Question: I develop a small 3D engine using OpenGL and GLSL.
Here's a part of the rendering code :
'''
void video::RenderBatch::Render(void)
{
type::EffectPtr pShaderEffect = EffectManager::GetSingleton()
.FindEffectByName(this->m_pMaterial->GetAssocEffectName());
pShaderEffect->Bind();
{
///VERTEX ATTRIBUTES LOCATIONS.
{
pShaderEffect->BindAttribLocation(scene::VERTEX_POSITION, "VertexPosition");
pShaderEffect->BindAttribLocation(scene::VERTEX_TEXTURE, "VertexTexture");
pShaderEffect->BindAttribLocation(scene::VERTEX_NORMAL, "VertexNormal");
}
//SEND MATRIX UNIFORMS.
{
glm::mat3 normalMatrix = glm::mat3(glm::vec3(this->m_ModelViewMatrix[0]),
glm::vec3(this->m_ModelViewMatrix[1]), glm::vec3(this->m_ModelViewMatrix[2]));
pShaderEffect->SetUniform("ModelViewProjMatrix", this->m_ModelViewProjMatrix);
pShaderEffect->SetUniform("ModelViewMatrix", this->m_ModelViewMatrix);
pShaderEffect->SetUniform("NormalMatrix", normalMatrix);
}
this->SendLightUniforms(pShaderEffect); //LIGHT MATERIALS TO BE SENT JUST ONCE */
pShaderEffect->SendMaterialUniforms( //SEND MATERIALS IF CHANGED
this->m_pMaterial->GetName());
this->m_pVertexArray->Lock();
{
this->m_pIndexBuffer->Lock();
{
RenderData renderData = this->GetVisibleGeometryData();
{
glMultiDrawElements(GL_TRIANGLES, (GLsizei*)&renderData.count[0], GL_UNSIGNED_INT,
(const GLvoid **)&renderData.indices[0], renderData.count.size());
}
}
this->m_pIndexBuffer->Unlock();
}
this->m_pVertexArray->Unlock();
}
pShaderEffect->Release();
}
'''
I noticed the call of the function 'SetUniform' creates a great loss of FPS (more than 1000 FPS without it to +- 65 FPS with it!). Just ONE simple call of this function suffice!
Here's the code of the function 'this->SetUniform' (for matrix 4x4):
'''
void video::IEffectBase::SetUniform(char const *pName, glm::mat4 mat)
{
int location = glGetUniformLocation(this->m_Handle, pName);
if (location >= 0)
glUniformMatrix4fv(location, 1, GL_FALSE, glm::value_ptr(mat));
}
'''
In reality just the call of the function 'glGetUniformLocation' or the function 'glUniformMatrix4fv' suffice to have a such loss of FPS. Is it normal to go over 1000 FPS to 65 FPS with a unique call of this function ? However buffer binding or shader program binding don't have a such effect! (if I comment all the 'SetUniform' calls I still have more than 1000 FPS even with all the bindings (state changes)!).
So, to sum up the situation, all the functions I need to send uniform informations to the shader program (matrix and material data and so on...) seem to have a huge impact to the frame rate. However in this example my scene is only composed of a unique cube mesh! Nothing terrible to render for the GPU!
But I don't think the problem comes from the GPU because the impact of my program on it is just laughable (according to 'GPUShark'):

Only 6%! But just the display of the window (without the geometry) suffices to reach 6%! So the rendering of my cube have almost none impact on the GPU. So I think the problem comes from the CPU/GPU data transfer... I think it's normal to have a loss of performance using these function but go from more than 1000 FPS to 65 FPS it's incredible! And just to draw a simple geometry!
Is there a way to have better performance or is it normal to have a such loss of FPS using this technique of sending data?
What do you think about that ?
Thank you very much for your help!
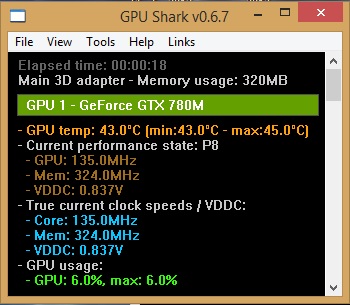
Answer: Don't call 'glGetUniformLocation' every time you need to set a uniform's value. Uniform locations don't change for a given shader (unless you recompile it), so look up the uniforms after compiling the shader and save the location values for use in your 'Render' function.